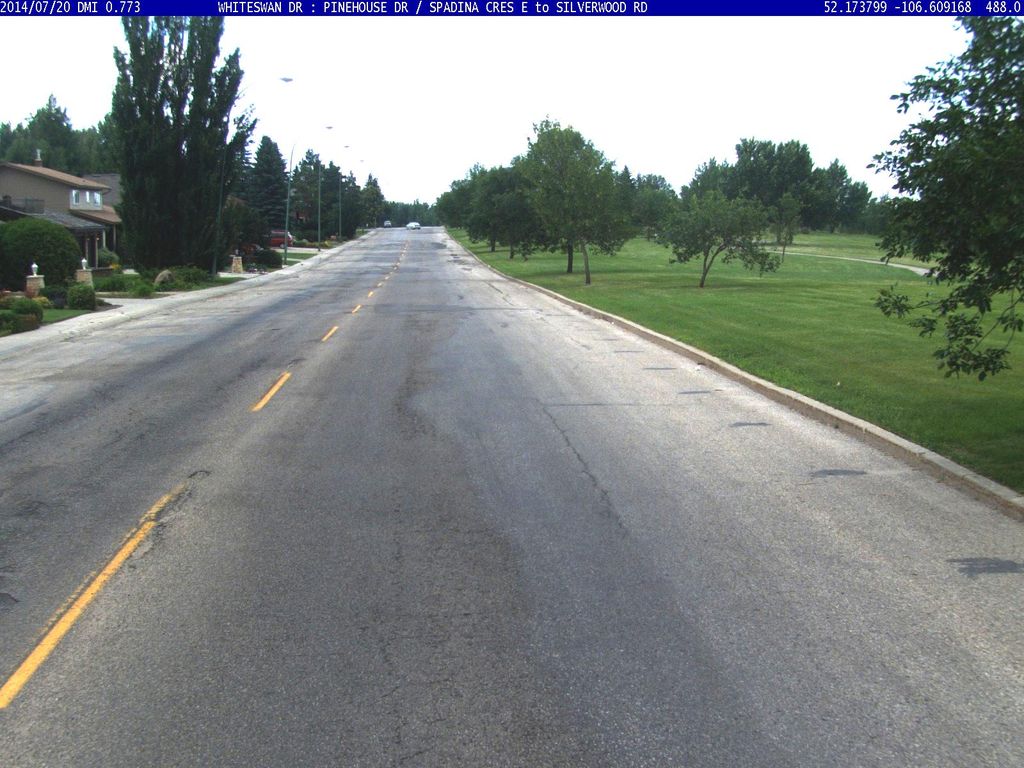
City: saskatoon